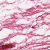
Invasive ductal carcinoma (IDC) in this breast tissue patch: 0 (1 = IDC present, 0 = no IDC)